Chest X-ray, PA view. Patient: 52 years old, sex M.
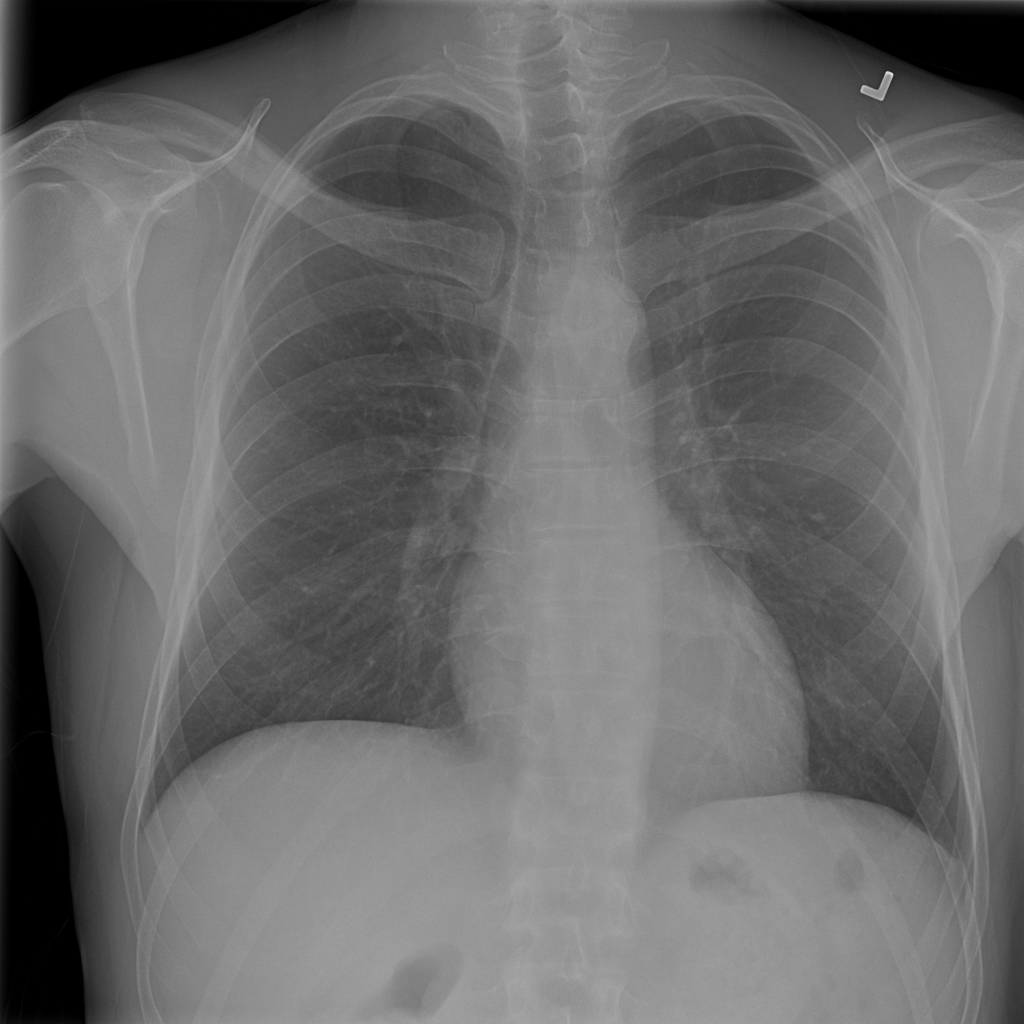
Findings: No Finding